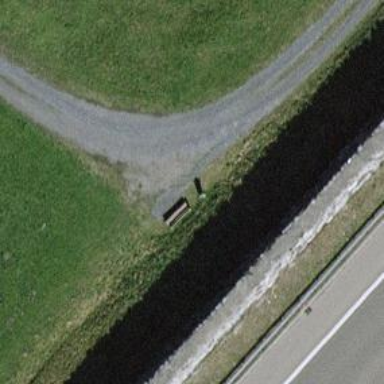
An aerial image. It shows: Bench for seating.